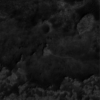
Label: not_dusty